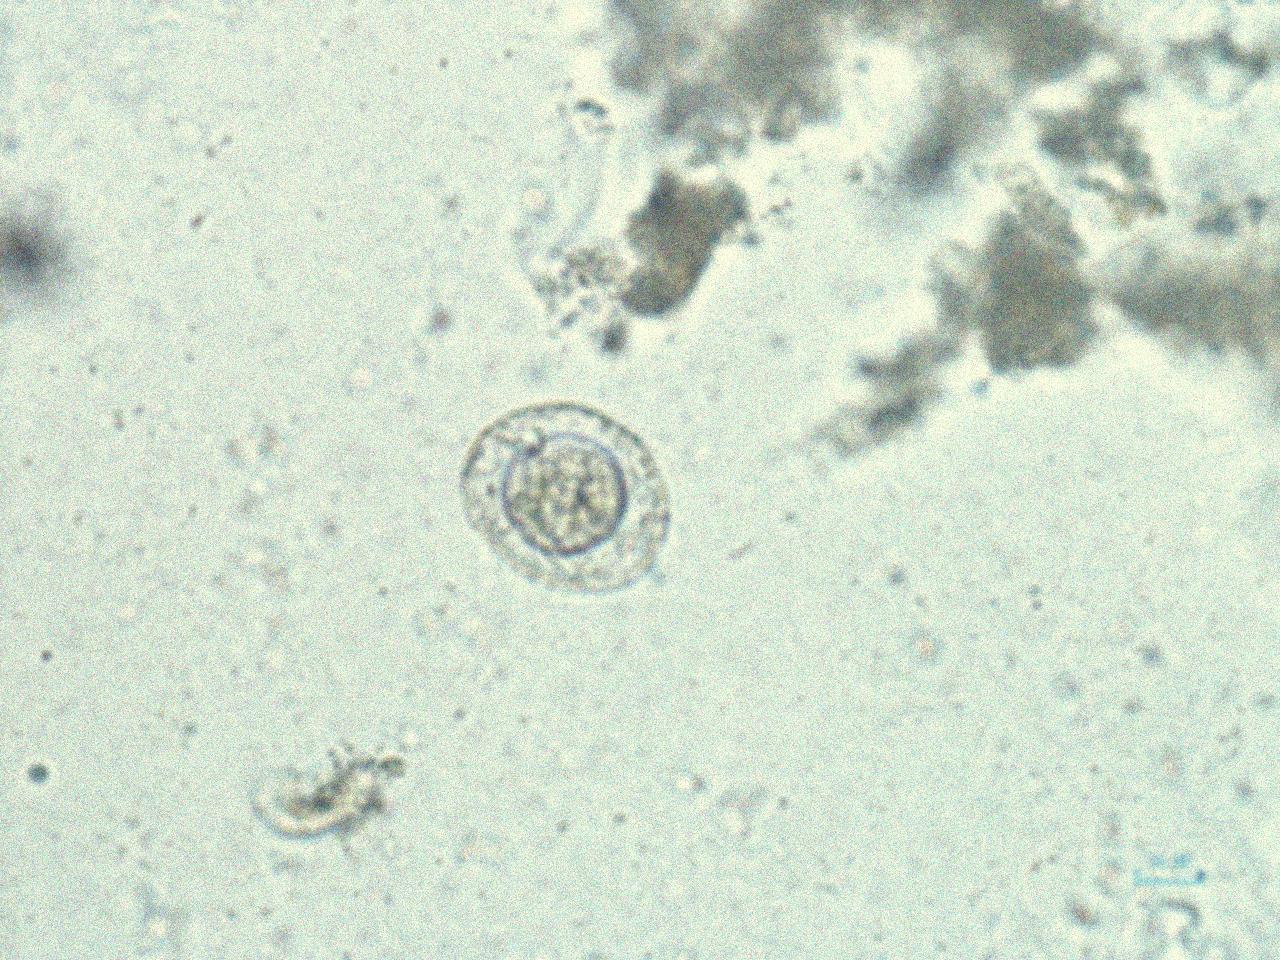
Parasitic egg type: Hymenolepis nana